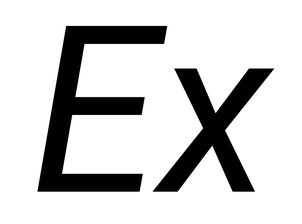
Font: Roboto-Italic_Italic